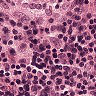
Metastatic tissue present: no